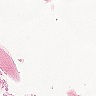
Metastatic tissue present: no